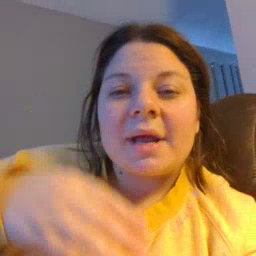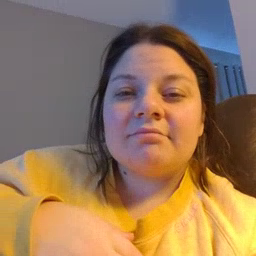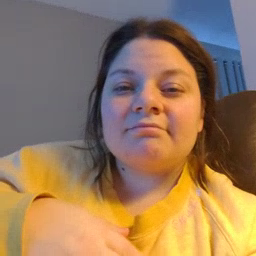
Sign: morning